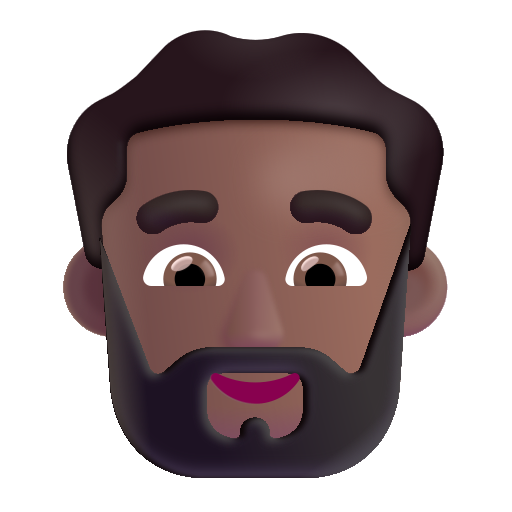
man beard color  dark